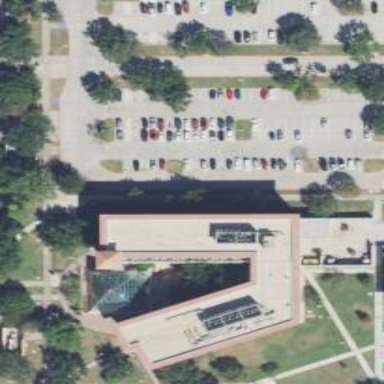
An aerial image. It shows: University building.